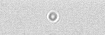
Label: camera_spot